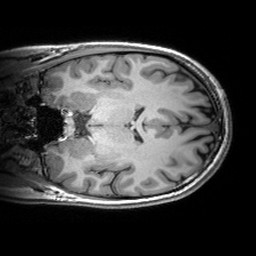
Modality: T1w
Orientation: coronal
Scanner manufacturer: siemens
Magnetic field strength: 3 T
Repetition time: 2.53 s
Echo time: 0.00299 s